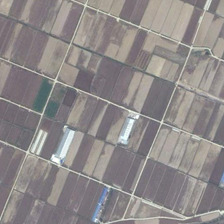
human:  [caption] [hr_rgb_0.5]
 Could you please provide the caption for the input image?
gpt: it is a large piece of farmland .

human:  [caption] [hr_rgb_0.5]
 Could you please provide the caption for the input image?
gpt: it is a large piece of farmland .

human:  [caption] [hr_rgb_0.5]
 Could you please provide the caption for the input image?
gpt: it is a large piece of farmland .

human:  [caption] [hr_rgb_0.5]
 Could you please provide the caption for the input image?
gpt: it is a large piece of farmland .

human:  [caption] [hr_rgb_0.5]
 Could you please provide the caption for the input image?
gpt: it is a large piece of farmland .